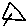
Label: triangle